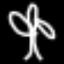
Label: palm tree